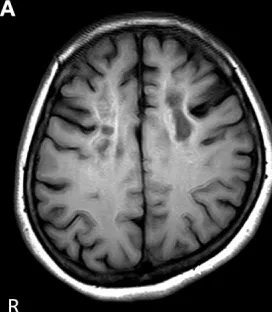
Brain MRI 1 year after the start of the therapy. (A) The signal level is decreased in the white matter of the frontal lobe on the T1-weighted image.
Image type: radiology (mri)